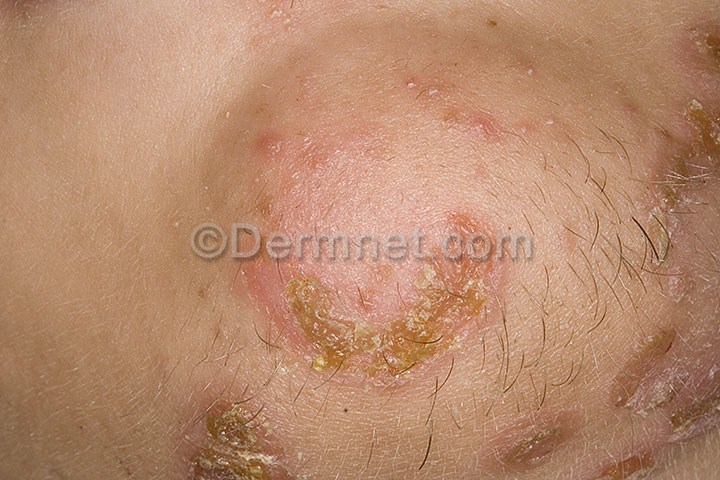
Disease: Cellulitis Impetigo and other Bacterial Infections